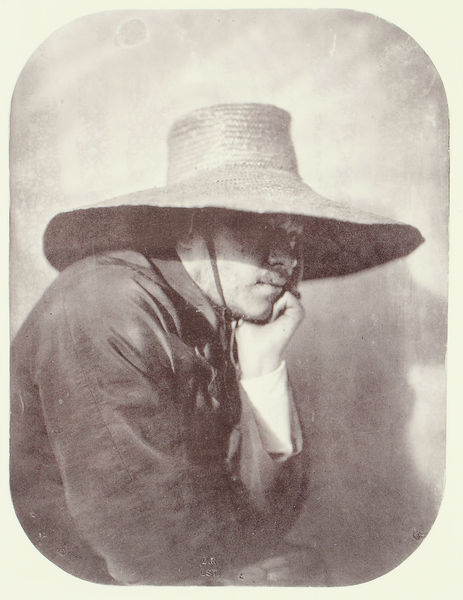
Titel: Autoportrait au chapeau de paille
Künstler: Adrien Tournachon
Schlagwörter: hand, mann, schatten, grau, hut, licht, mund, nase, schwarz, stroh, blick, bart, hemd, jacke, arm, augen, bild, portrait, realismus, schnur, kinn, lippen, arbeiter, strohhut, nachdenken, krempe, foto, fotografie, photographie, schwarzweiss, wei0, denker, kittel, photo, pulli, mexiko, hanf